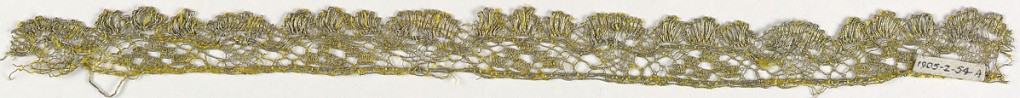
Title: Trimming
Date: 17th century
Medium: silk, metallic thread Technique: bobbin lace
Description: Gold lace border with one scalloped edge. Above scallops are areas of openwork, and a section with six closely-woven blocks. In yellow silk and metallic thread.